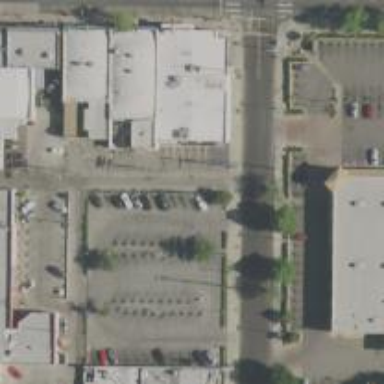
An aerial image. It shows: Alley classified as service road.